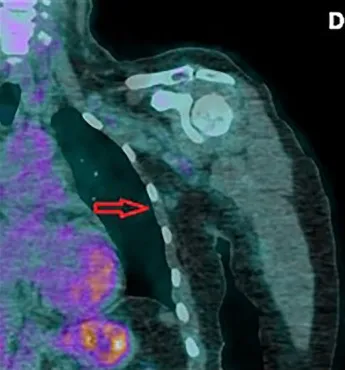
PET/CT image performed 32 days after vaccination (C, D). Both the muscular uptake and nodal uptake have disappeared. The referred axillary lymph node (red arrow) shows similar morphology but no 18F-FDG accumulation.
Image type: radiology (pet)